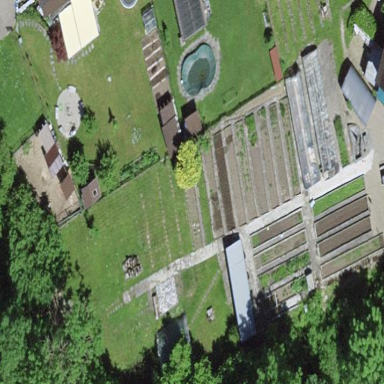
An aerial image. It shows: Garden area designated for leisure land.